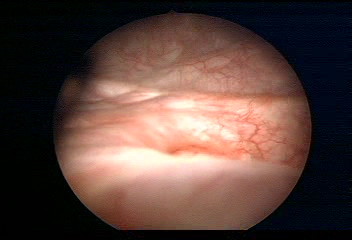
Modality: WLC
Class: Normal mucosa
Bladder cancer association: No